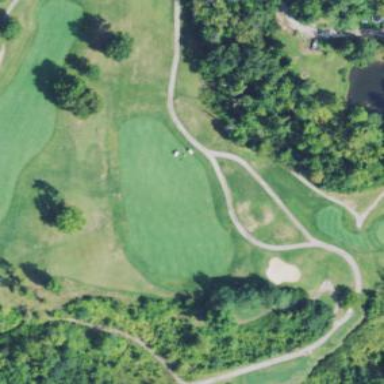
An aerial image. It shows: Golf fairway surrounded by grass.